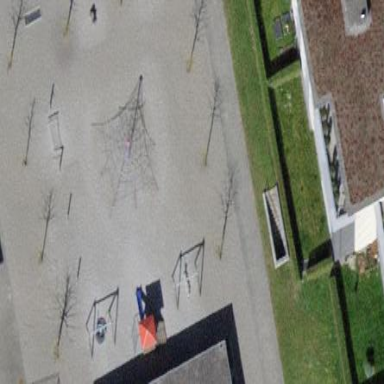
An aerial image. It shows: Playground area for leisure land.